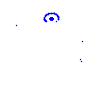
Particle: kaon